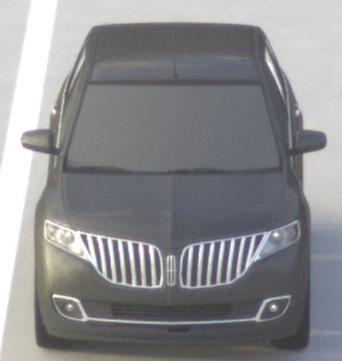
Make: Lincoln
Model: MKX
Detailed model: Gen. 1 CD3
Model produced from: 2010
Model produced until: 2015
Doors: 5
Color: gray
Road condition: dry road
Daytime: morning or afternoon
Contrast: medium contrast